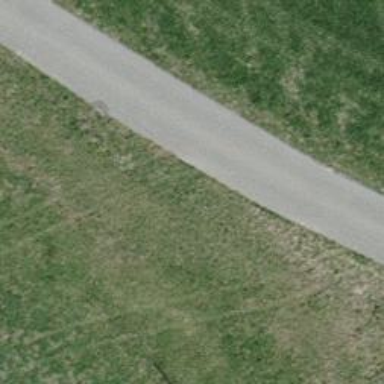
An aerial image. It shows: Asphalt track with grade1 surface suitable for agricultural vehicles.